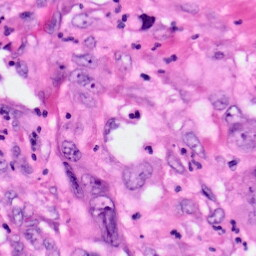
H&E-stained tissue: Pancreatic